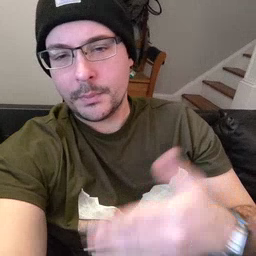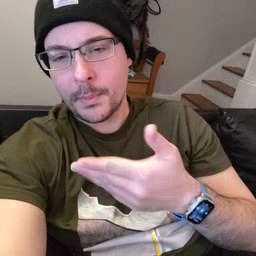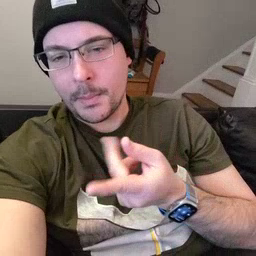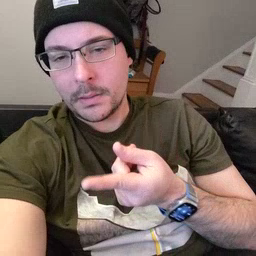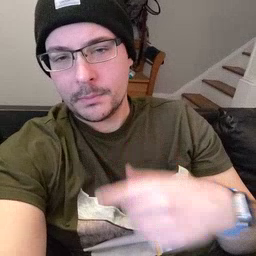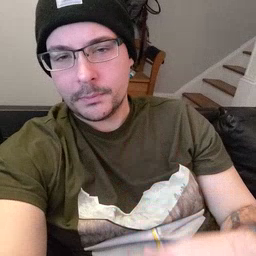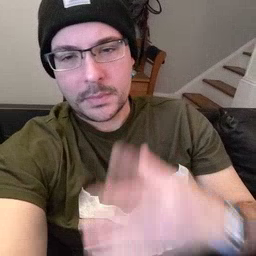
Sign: puppy